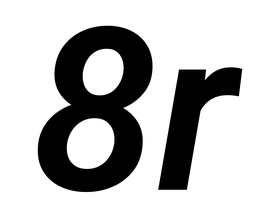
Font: Roboto-Italic_SemiBold_Italic